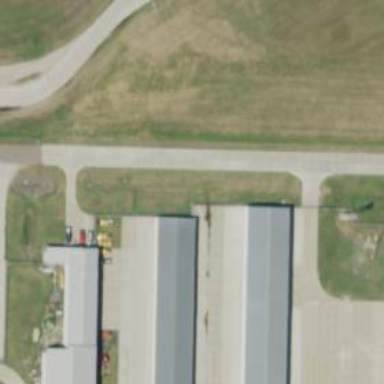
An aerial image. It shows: Image of taxiway at airport.